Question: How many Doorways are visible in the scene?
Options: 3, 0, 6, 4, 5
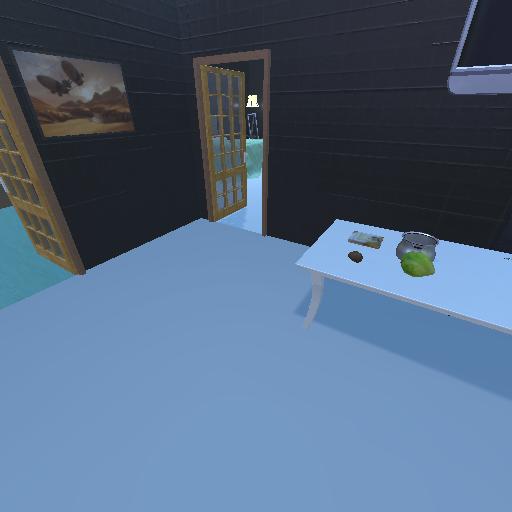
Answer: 3